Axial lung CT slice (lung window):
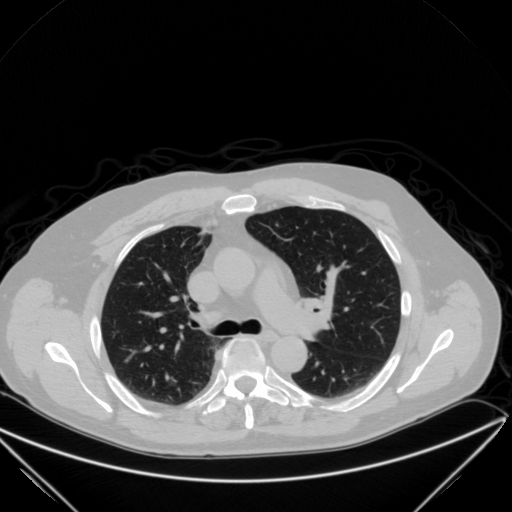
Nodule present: no